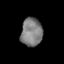
Tissue: prostate
Cell type: T cells
Senescence score: 0.3348
Nuclear area (px): 595
Mean DAPI intensity: 125.333